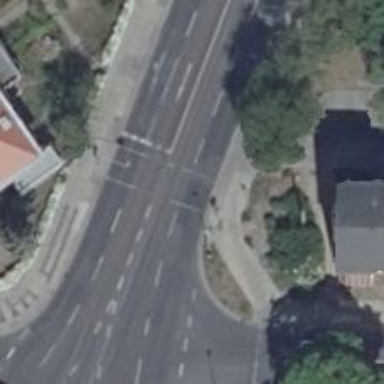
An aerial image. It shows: Traffic signal crossing.